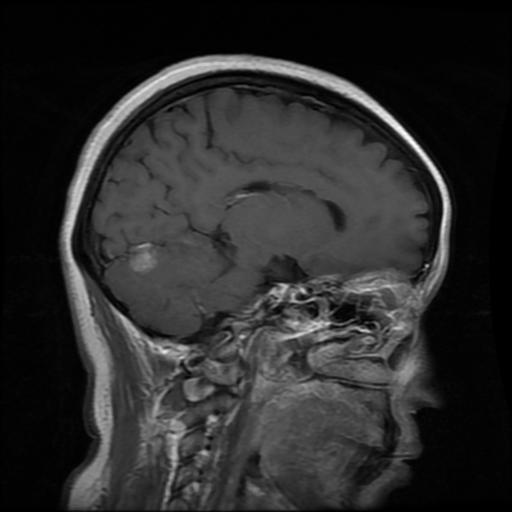
Label: meningioma